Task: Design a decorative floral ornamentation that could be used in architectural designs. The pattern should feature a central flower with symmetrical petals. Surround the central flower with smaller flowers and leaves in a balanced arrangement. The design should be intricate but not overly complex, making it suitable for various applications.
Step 1633:
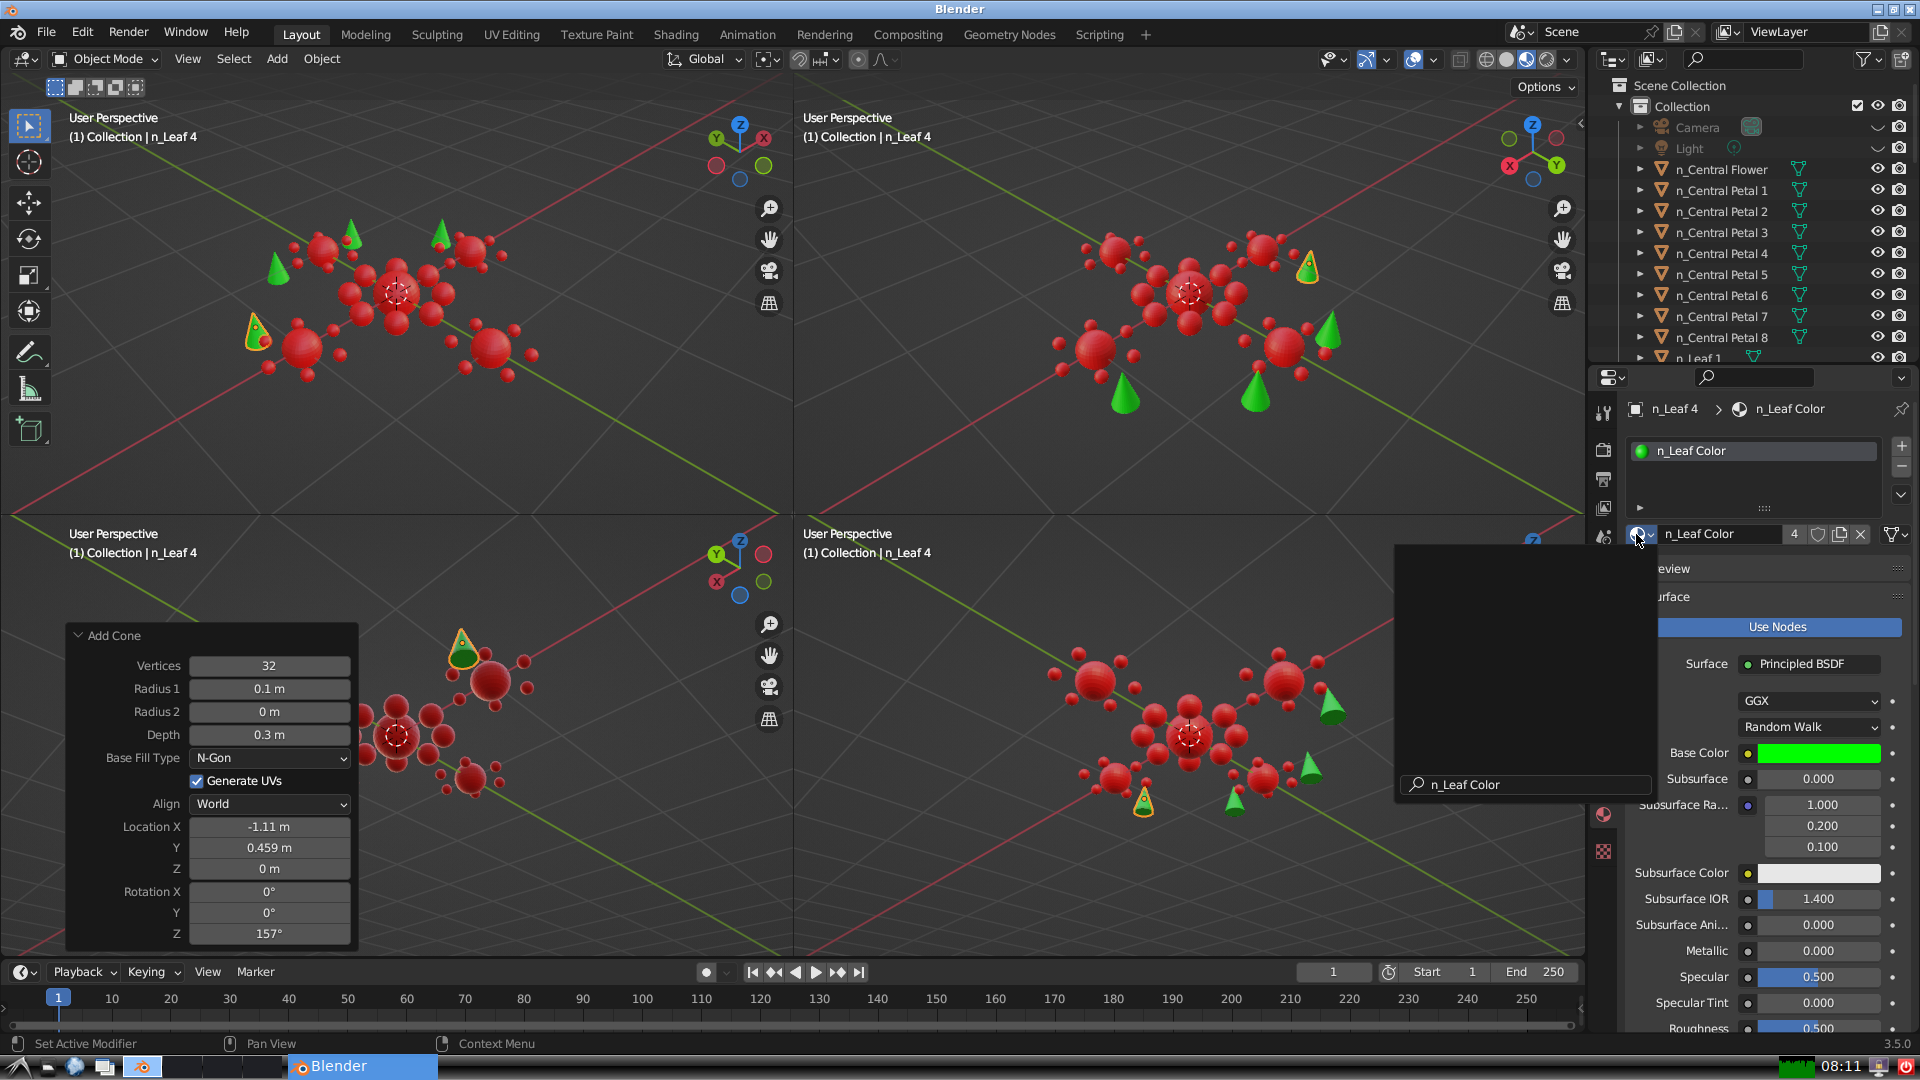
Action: {"mouse_move": [278, 58]}